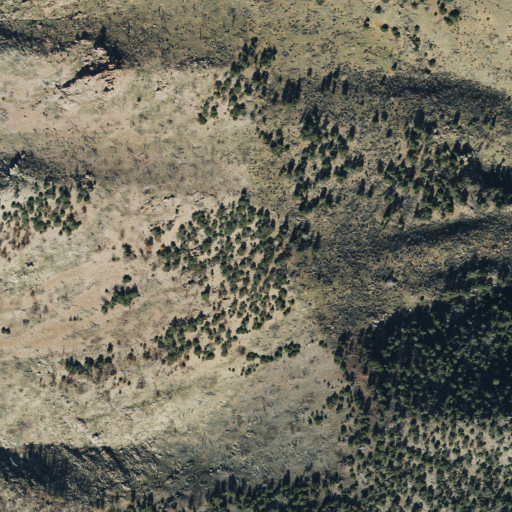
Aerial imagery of ridge(s) in Utah named Gardison Ridge containing evergreen forest, shrub, and grassland